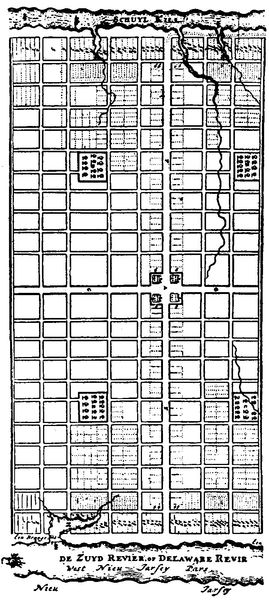
Titel: Plan für Philadelphia
Künstler: William Penn
Schlagwörter: wasser, fluss, stadt, ufer, frankreich, grau, schwarz, skizze, weiss, zeichnung, gebäude, haus, architektur, feld, felder, wege, schrift, acker, grafik, linien, platz, französisch, äcker, straßen, rechteck, linie, schwarzweiss, worte, entwurf, karte, gefängnis, plan, labyrinth, raster, wort, flüsse, parzellen, entwurd, lageplan, stadtplan, nizza, grundstücke, amerikanisch, flss, stadt fluß, delaware river, delaware